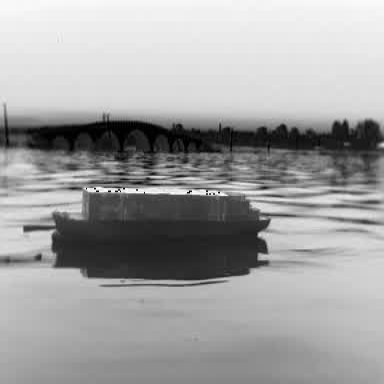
There is a fishing_boat in the infrared image.